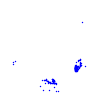
Particle: electron